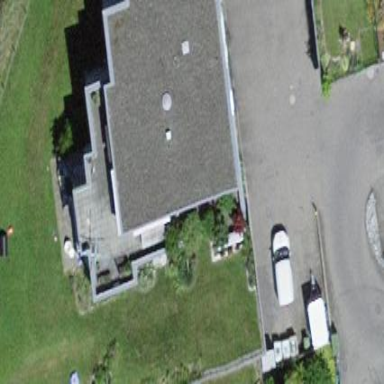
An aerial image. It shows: Simple house.